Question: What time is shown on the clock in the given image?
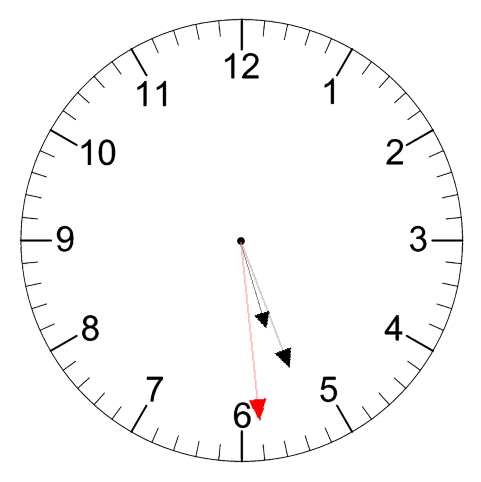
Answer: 05:26:29